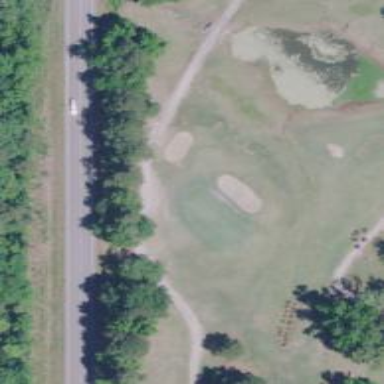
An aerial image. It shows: Golf hole.